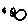
Label: moon